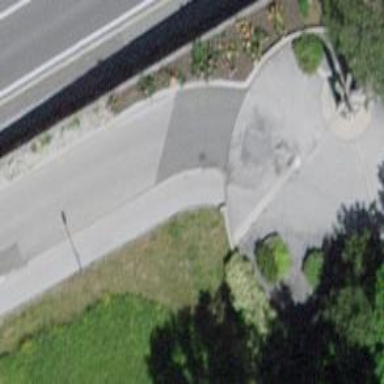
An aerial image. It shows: Asphalt sidewalk.